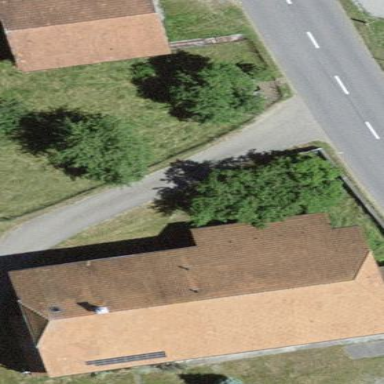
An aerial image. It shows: Farm building.